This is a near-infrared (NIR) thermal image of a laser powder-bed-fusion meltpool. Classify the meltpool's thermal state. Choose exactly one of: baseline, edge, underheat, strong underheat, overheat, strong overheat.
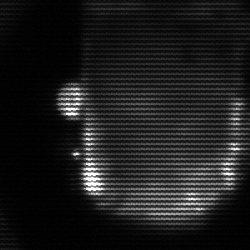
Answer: baseline